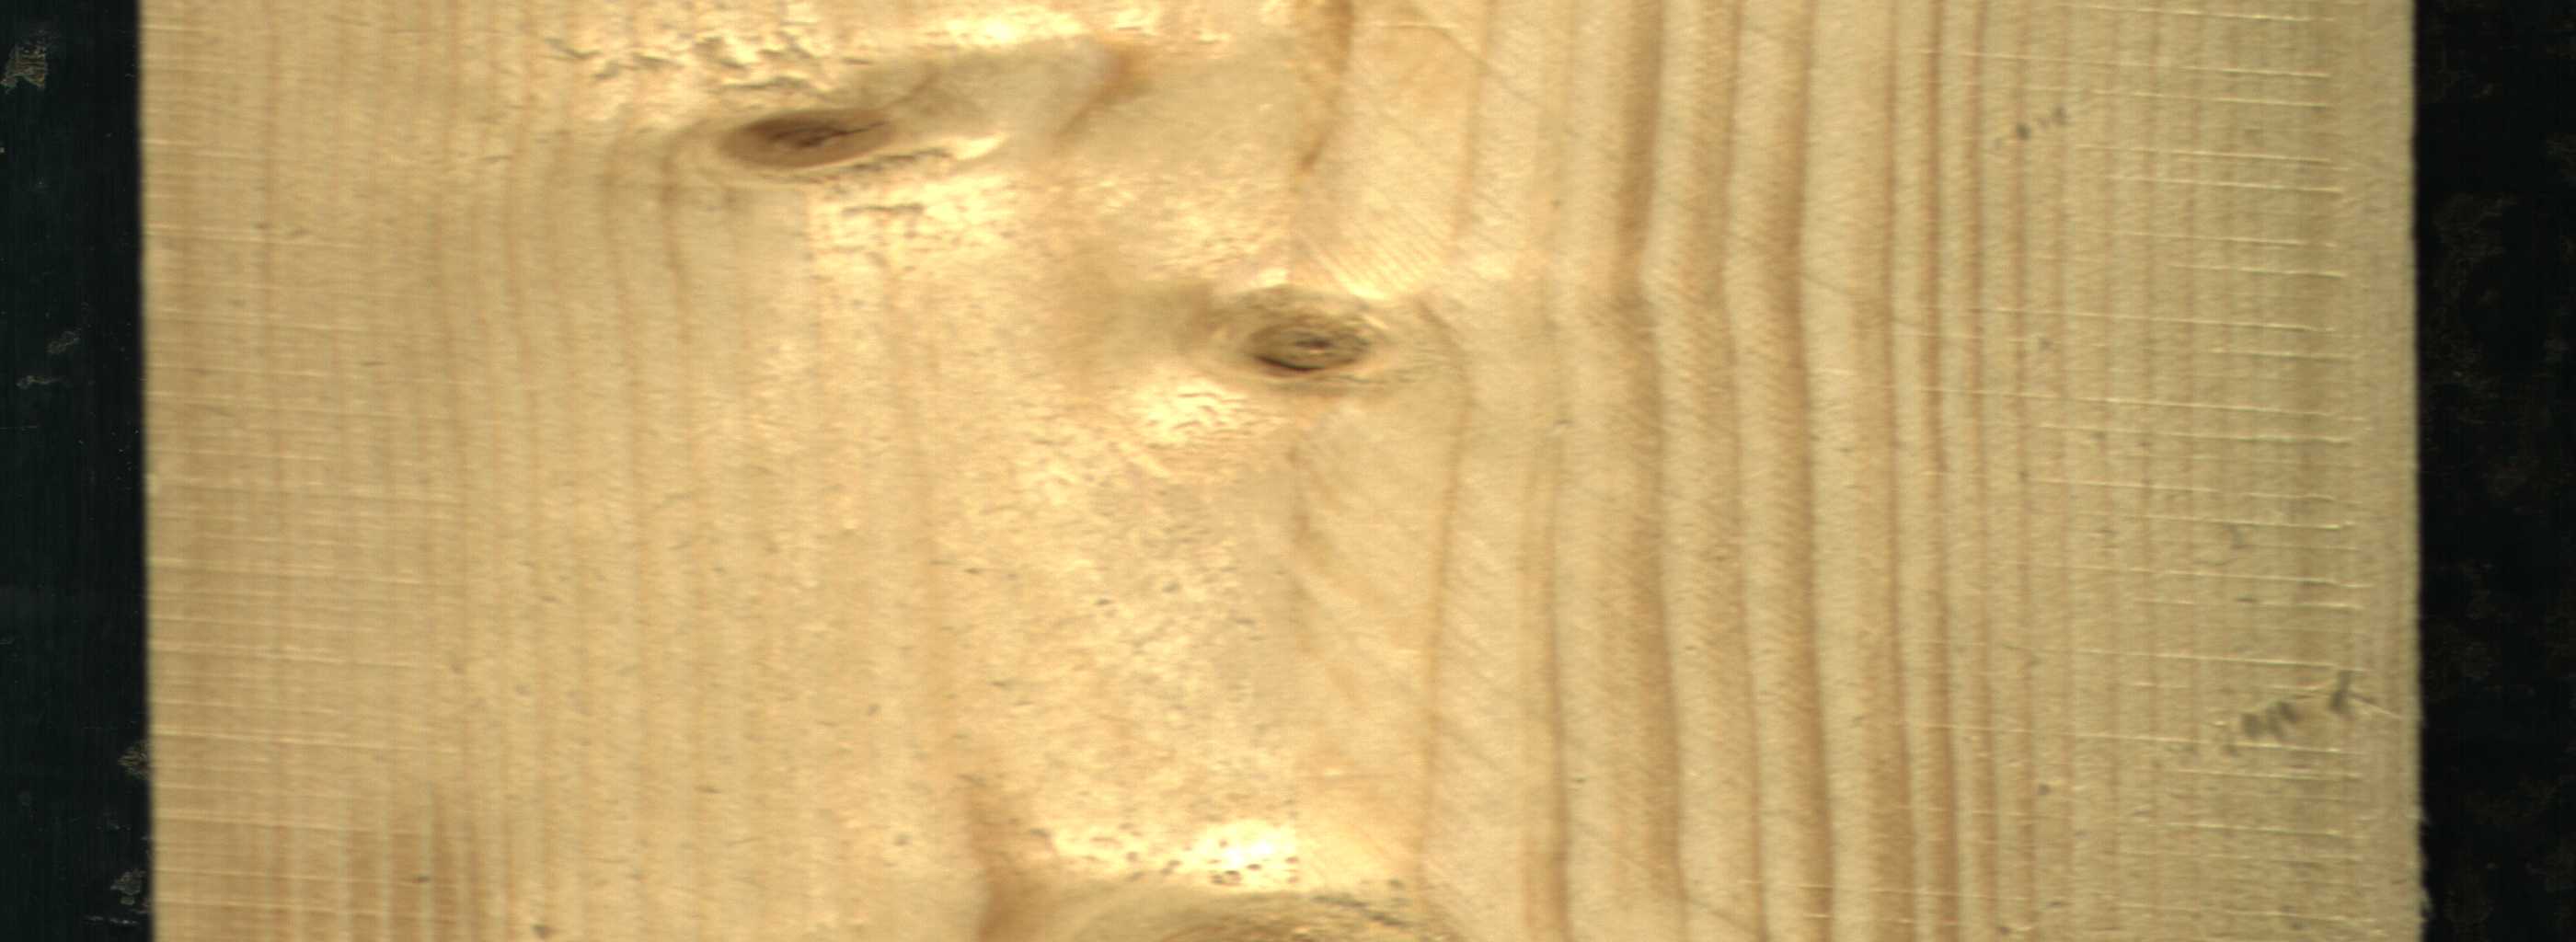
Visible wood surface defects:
Live_Knot
Live_Knot